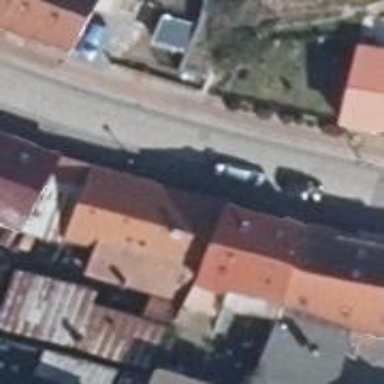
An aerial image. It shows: Residential road with sidewalks on both sides.